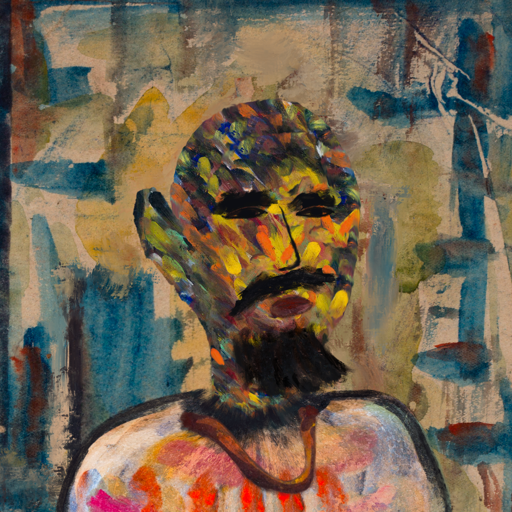
Background: Orphan, Head And Neck Side: An_Impression, Face Side: Mosgoul, Bust: Childish, Hair Side: Blank, Head Accessory: Blank, Second Necklace: Comrade, Necklace: Blank, Baby: Blank